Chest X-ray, AP view. Patient: 71 years old, sex F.
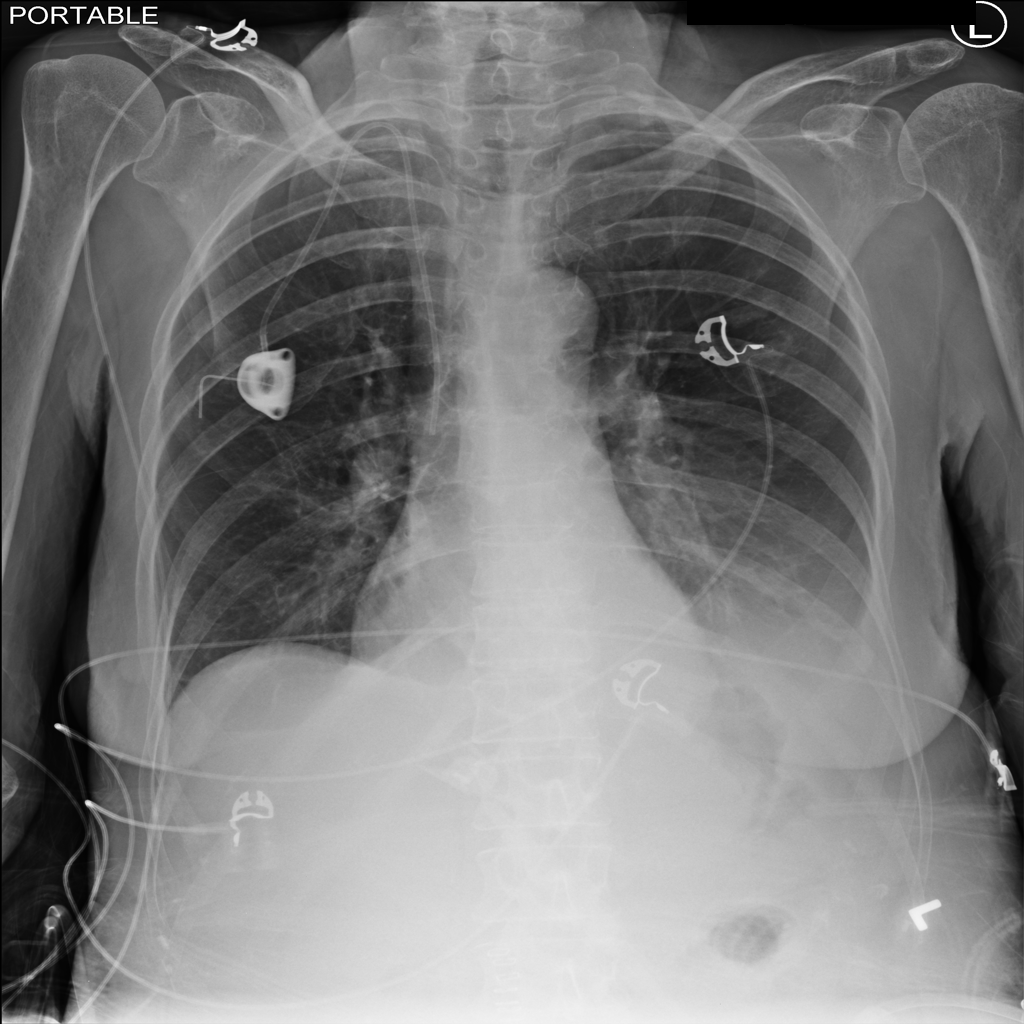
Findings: Effusion